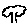
Label: tree